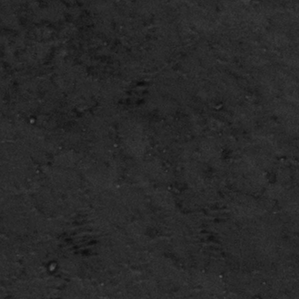
Label: frost